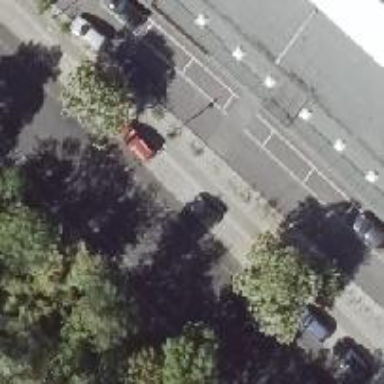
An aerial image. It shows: Bicycle parking area with stands available.